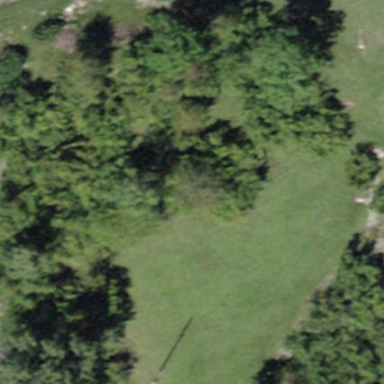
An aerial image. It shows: Forest area.